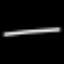
Label: line